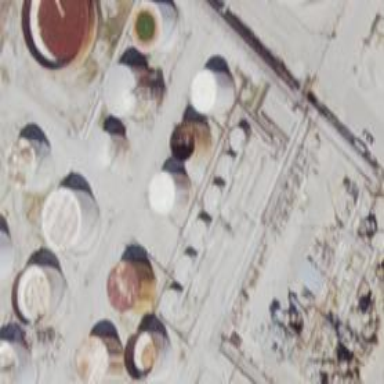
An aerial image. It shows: Storage tank that is man-made.